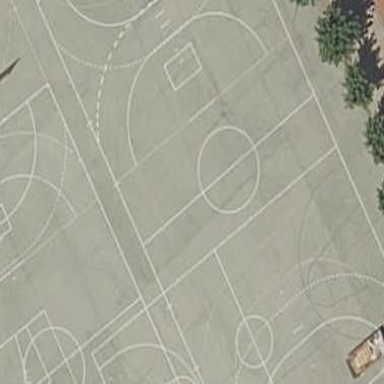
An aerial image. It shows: Concrete soccer pitch for sports and leisure activities.